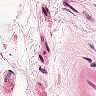
Metastatic tissue present: no